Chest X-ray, AP view. Patient: 46 years old, sex F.
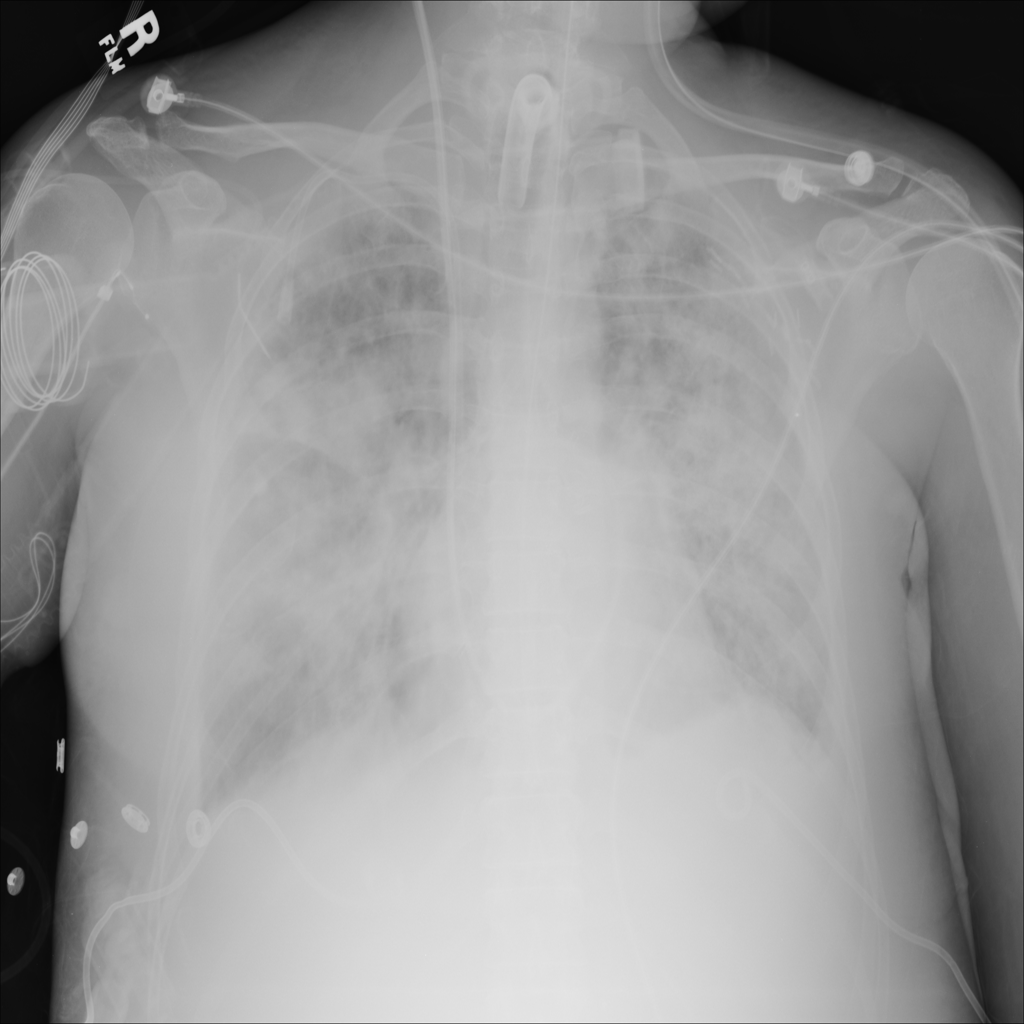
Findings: Nodule